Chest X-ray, PA view. Patient: 40 years old, sex M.
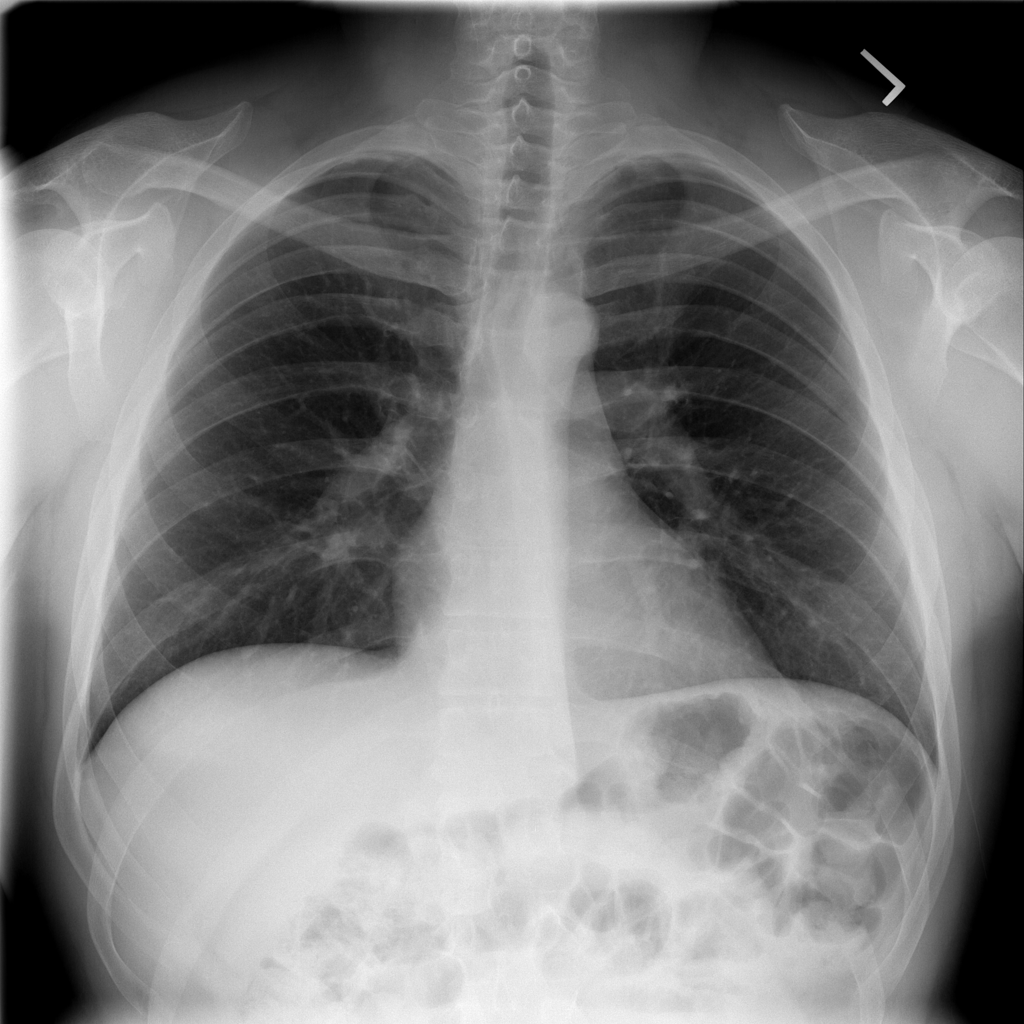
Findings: No Finding